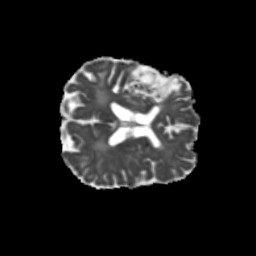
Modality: MD
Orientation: axial
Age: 75
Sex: male
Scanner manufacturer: siemens
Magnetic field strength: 3 T
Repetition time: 5.25 s
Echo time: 0.08 s